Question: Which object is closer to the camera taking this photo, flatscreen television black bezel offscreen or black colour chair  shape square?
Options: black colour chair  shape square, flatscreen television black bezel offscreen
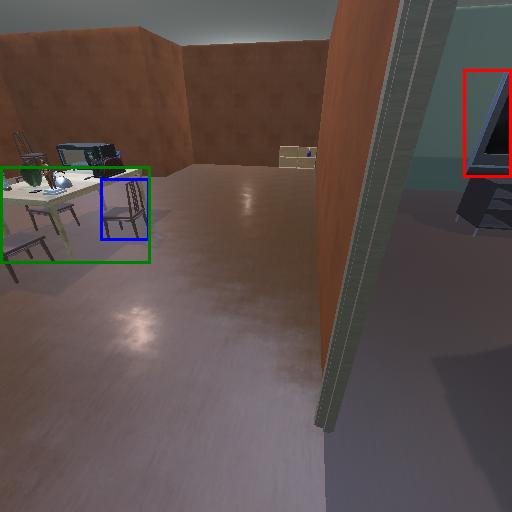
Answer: black colour chair  shape square